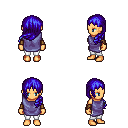
a pixel art fantasy rpg character, female body template, human, tanned skin, chain tabard jacket, white pants, blue left-swept hairstyle, leather bracers, four views (front, back, left, right), 2x2 character sprite sheet, small pixel art, hard edges, no anti-aliasing